Question: my message is based on this message <URL>
I have a backend with PHP5(Symfony2) and a front end with (angularJS) I have succeeded to create tokens with the backend,but I got a problem with angularjs,I have to get the token from the URL and to put it in every request to get client lists per example,this is what I did:
the controller:signin.js
'''
'use strict';
// signin controller
app.controller('SigninFormController', ['$scope','$http', '$state','$localStorage','authorizationInterceptor', function($scope, $http, $state,$localStorage,authorizationInterceptor) {
$scope.user = {};
$scope.authError = null;
$scope.login = function() {
$scope.authError = null;
// Try to login
$http({method: 'POST', url: 'myURL/oauth/v2/token?client_id=clientID&client_secret=clientSecret&grant_type=client_credentials'})
.success(function(response){
if (response.data.user) {
$scope.errors.splice(0, $scope.errors.length);
$scope.msgs.splice(0, $scope.msgs.length);
$scope.posts = data; // response data
var token = this.$window.sessionStorage($scope.posts.access_token);
console.log(""+token);
console.log("success");
$state.go('app.home');}
})
.error(function(data, status, headers, config) {
$scope.authError = 'Email or Password not right';
console.log("data error ...");
});
};
'''
and my services :access-services.js
'''
.factory('Security', ['$http', function ($http) {
var token;
function login(email, password) {
return $http.post('/auth/login', {email: email, password: password})
.then(function (response) {
if (response.data.token) {
token=response.data.token;
}
});
}
function getToken(){
return token;
}
return {
login:login,
token:getToken
}; }])
.factory('authorizationInterceptor', ['Security', function (Security) {
return {
request: function (config) {
var token=Security.getToken();
config.headers = config.headers || {};
if (token) {
config.headers.Authorization = 'Bearer ' + token;
}
return config;} }; }]);
'''
but this is what I get in console:

thanks for help
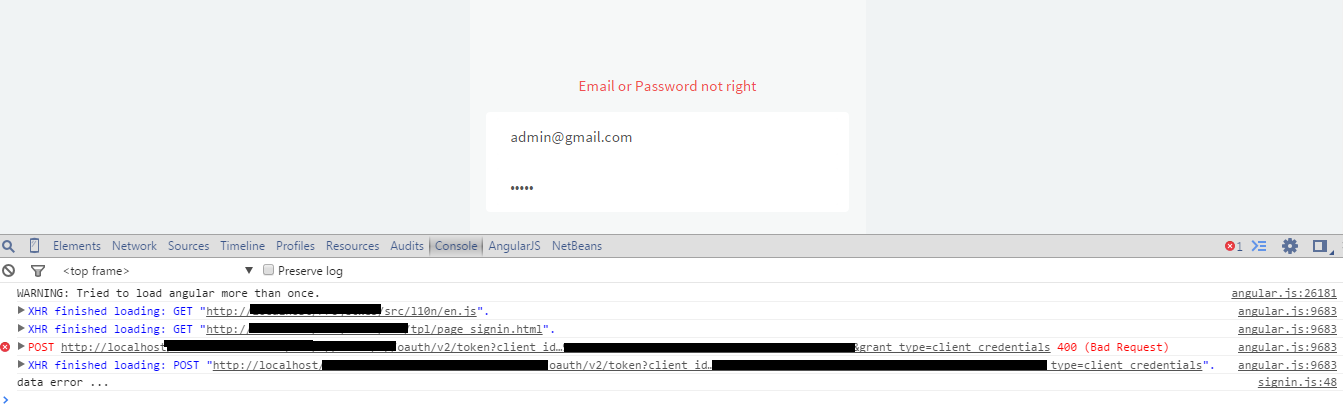
Answer: You have to angular to use the token interceptor. This can be done at the app config phase
'''
yourApp.config(function($httpProvider) {
$httpProvider.interceptors.push("authorizationInterceptor");
});
'''
I suggest you read the following series of articles. Though they are written targeting ASP.net MVC, concepts presented are universal
<URL>
Hope this helps